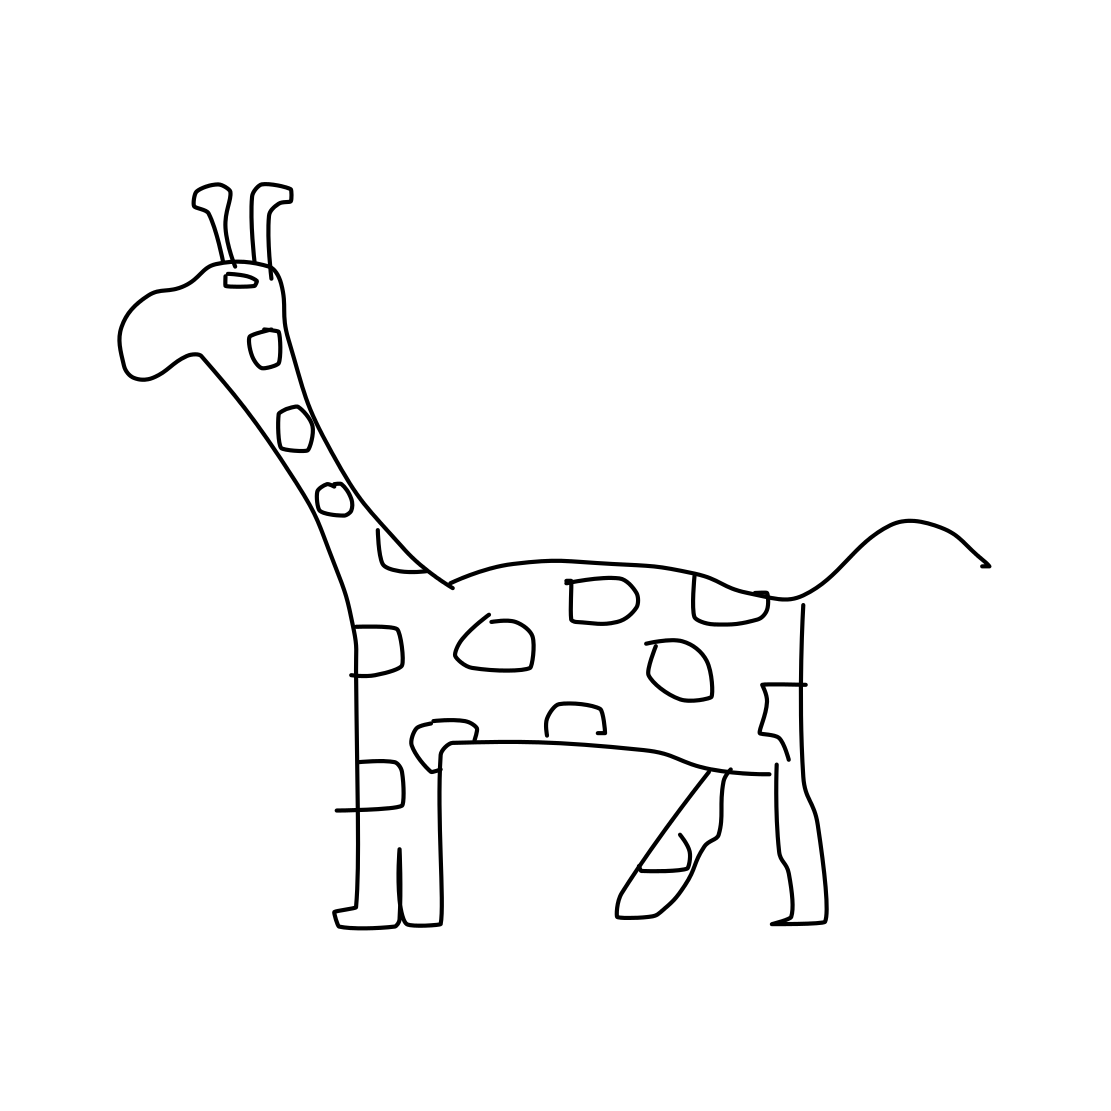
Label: giraffe